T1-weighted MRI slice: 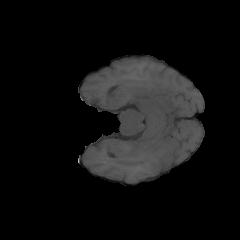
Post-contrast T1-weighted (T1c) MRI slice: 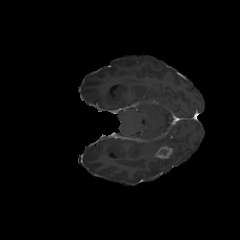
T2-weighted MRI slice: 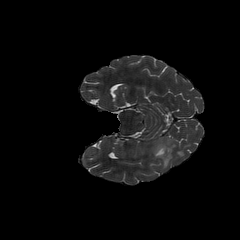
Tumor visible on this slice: yes